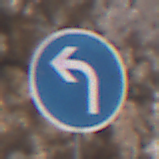
Verkehrszeichen: VorgeschriebeneFahrtrichtungLinks
Umgebung: Outdoor, Urban
Tageszeit: Midday
Wetter: PartlyCloudy
Licht: Natural
Jahreszeit: NotSpecified
Kontrast: MediumContrast